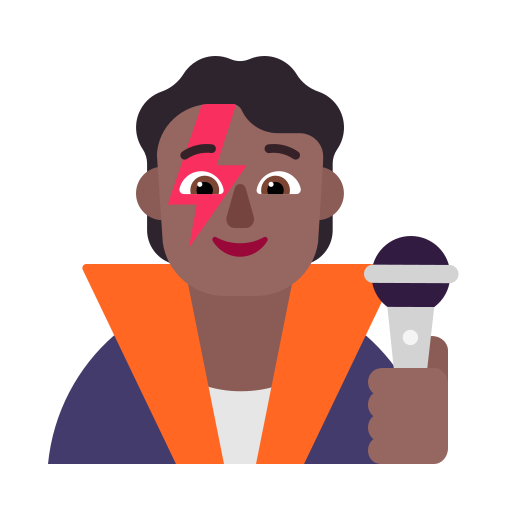
singer flat  dark